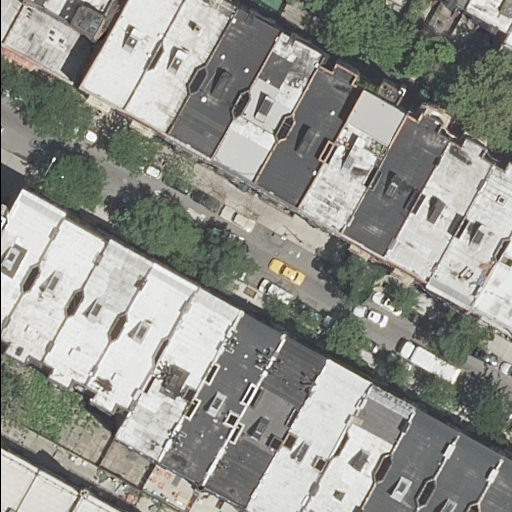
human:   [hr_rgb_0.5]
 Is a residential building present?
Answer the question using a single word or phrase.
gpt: yes

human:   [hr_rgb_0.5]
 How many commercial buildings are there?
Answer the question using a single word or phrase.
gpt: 0

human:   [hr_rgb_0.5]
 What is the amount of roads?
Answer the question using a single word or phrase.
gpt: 1

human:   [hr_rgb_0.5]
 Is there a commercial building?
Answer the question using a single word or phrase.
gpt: no

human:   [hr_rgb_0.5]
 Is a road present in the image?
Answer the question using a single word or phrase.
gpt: yes

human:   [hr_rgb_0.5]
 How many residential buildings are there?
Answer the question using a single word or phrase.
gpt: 29

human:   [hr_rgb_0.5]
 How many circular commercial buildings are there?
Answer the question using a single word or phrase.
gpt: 0

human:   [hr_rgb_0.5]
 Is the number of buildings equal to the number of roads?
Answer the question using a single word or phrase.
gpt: no

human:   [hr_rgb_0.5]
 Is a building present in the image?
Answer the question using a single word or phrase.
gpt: yes

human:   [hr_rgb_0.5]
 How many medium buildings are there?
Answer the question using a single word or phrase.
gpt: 18

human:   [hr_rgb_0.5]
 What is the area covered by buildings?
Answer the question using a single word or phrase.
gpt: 5848m2

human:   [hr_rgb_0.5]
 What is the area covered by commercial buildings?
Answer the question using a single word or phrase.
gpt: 0m2

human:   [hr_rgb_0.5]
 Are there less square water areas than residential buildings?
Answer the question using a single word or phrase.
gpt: yes

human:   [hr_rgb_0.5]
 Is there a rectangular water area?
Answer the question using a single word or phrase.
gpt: no

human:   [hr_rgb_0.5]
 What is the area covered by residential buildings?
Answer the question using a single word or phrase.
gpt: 5848m2

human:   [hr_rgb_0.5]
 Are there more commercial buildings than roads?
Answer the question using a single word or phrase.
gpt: no

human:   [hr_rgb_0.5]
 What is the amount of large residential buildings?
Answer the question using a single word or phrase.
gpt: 1

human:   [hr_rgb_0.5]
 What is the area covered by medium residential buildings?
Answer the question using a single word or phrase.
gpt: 4643m2

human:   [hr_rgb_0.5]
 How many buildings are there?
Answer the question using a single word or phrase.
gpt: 29

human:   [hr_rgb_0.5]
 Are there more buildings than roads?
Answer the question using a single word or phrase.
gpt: yes

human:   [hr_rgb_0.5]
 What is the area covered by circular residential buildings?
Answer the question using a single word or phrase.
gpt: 0m2

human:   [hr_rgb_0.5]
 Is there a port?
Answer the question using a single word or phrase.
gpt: no

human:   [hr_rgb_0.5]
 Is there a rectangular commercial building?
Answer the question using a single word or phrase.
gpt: no

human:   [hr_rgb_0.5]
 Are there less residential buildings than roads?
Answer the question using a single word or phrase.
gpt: no

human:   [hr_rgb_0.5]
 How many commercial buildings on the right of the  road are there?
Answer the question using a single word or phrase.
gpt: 0

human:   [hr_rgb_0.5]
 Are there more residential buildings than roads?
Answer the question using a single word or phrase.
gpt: yes

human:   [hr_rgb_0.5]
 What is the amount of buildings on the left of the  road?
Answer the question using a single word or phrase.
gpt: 13

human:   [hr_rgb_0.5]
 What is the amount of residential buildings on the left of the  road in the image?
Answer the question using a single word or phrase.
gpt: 13

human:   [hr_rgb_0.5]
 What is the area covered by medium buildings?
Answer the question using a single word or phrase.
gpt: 4643m2

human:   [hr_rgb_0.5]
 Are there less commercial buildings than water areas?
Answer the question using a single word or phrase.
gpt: no

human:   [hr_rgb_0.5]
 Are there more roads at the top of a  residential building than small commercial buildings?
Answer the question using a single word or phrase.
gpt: yes

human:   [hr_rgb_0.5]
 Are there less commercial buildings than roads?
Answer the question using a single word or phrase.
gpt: yes

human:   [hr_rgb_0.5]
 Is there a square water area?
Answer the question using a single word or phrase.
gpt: no

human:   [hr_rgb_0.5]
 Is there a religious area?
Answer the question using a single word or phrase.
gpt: no

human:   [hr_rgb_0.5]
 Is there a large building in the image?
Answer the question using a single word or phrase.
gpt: yes

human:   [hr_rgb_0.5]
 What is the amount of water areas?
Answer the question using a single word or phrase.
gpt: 0

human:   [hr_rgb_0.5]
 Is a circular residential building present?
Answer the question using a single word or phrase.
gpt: no

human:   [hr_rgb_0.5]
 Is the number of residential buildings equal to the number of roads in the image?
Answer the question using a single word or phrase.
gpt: no

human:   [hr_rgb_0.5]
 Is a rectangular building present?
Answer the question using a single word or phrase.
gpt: yes

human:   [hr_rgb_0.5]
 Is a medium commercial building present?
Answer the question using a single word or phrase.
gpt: no

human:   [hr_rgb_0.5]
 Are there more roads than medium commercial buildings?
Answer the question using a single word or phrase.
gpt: yes

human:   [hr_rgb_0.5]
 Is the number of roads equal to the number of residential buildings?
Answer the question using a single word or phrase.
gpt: no

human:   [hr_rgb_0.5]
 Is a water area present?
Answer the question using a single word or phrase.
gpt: no

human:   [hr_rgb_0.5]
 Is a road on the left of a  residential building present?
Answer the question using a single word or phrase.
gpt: yes

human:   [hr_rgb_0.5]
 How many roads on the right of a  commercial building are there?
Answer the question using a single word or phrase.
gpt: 0

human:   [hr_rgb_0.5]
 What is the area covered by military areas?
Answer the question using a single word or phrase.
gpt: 0m2

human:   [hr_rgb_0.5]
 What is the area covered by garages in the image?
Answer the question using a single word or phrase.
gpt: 0m2

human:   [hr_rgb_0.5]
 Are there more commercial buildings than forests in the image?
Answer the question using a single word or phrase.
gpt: no

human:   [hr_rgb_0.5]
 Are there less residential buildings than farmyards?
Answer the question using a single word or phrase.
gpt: no

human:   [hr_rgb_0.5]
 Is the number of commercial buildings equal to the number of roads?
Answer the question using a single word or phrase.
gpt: no

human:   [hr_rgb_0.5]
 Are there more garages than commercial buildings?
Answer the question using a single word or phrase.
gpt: no

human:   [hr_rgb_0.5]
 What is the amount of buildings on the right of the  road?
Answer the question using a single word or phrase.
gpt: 12

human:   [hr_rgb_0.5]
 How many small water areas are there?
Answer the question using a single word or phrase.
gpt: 0

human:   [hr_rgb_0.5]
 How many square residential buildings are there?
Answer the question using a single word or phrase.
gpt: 0

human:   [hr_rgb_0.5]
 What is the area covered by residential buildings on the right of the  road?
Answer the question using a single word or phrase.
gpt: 2238m2

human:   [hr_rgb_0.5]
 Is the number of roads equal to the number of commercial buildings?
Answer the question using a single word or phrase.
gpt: no

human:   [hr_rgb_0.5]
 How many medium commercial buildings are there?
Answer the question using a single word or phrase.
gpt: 0

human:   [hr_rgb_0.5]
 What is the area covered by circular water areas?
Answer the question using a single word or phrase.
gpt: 0m2

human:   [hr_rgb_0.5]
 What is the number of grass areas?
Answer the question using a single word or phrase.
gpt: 0

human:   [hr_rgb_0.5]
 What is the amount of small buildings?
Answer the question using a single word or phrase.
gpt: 10

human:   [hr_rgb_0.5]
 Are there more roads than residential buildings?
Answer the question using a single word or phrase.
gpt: no

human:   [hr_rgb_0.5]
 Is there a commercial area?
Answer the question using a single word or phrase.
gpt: no

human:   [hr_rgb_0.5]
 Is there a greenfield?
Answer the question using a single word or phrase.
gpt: no

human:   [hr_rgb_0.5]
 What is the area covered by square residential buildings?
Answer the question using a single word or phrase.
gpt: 0m2